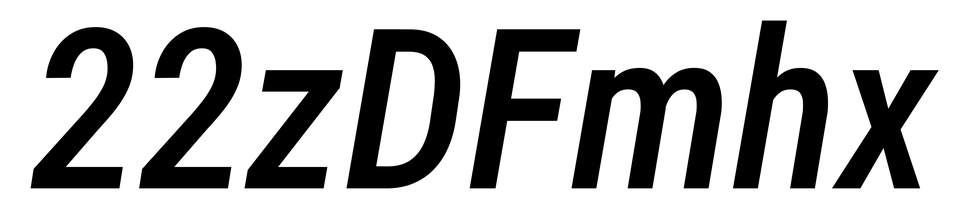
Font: Roboto-Italic_Condensed_Medium_Italic